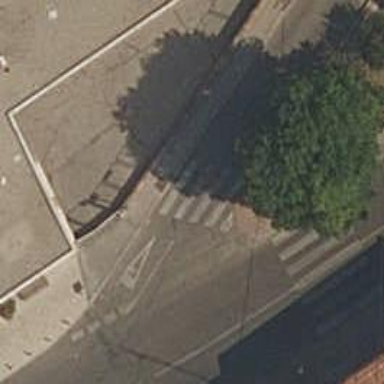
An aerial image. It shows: Marked road crossing.